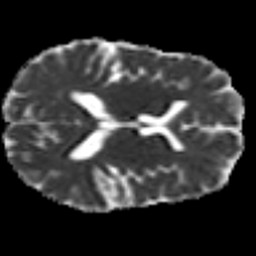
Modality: MD
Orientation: axial
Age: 40
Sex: male
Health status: healthy
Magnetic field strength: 3 T
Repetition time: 8.4 s
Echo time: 0.0926 s